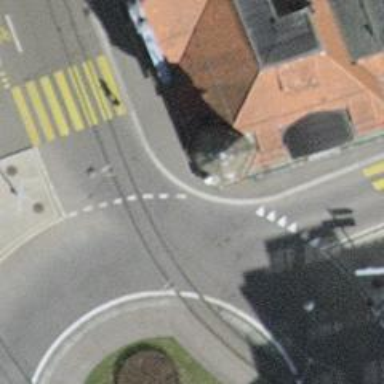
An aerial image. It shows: Secondary road with asphalt surface leading to roundabout.